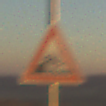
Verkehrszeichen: Ufer
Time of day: SunriseSunset
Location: Outdoor (Nature)
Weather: Clear
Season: NotSpecified
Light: Natural